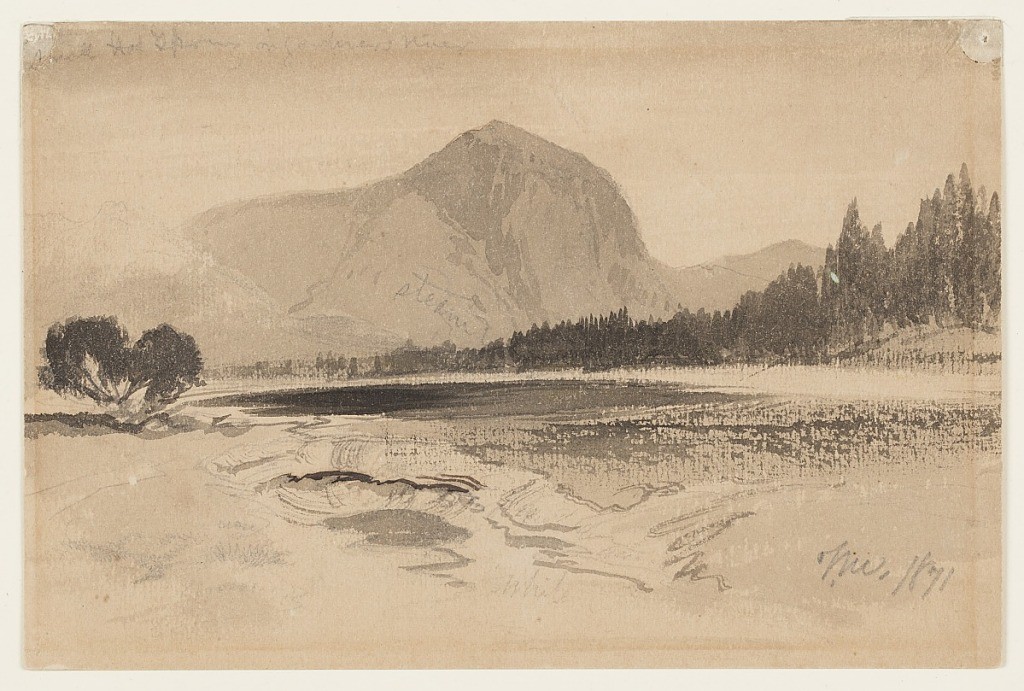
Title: Hot Spring on Gardener's River
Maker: Thomas Moran, American, b. Britain, 1837–1926
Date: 1871
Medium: Brush and black wash, graphite on cream paper; verso: graphite
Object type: Drawing
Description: Recto: horizontal view of a small hot spring on Gardener's River located in a wooded valley, with mountain ranges in background. Verso: horizontal view of a distant Corinne, Utah at foot of snow capped mountains.